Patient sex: M
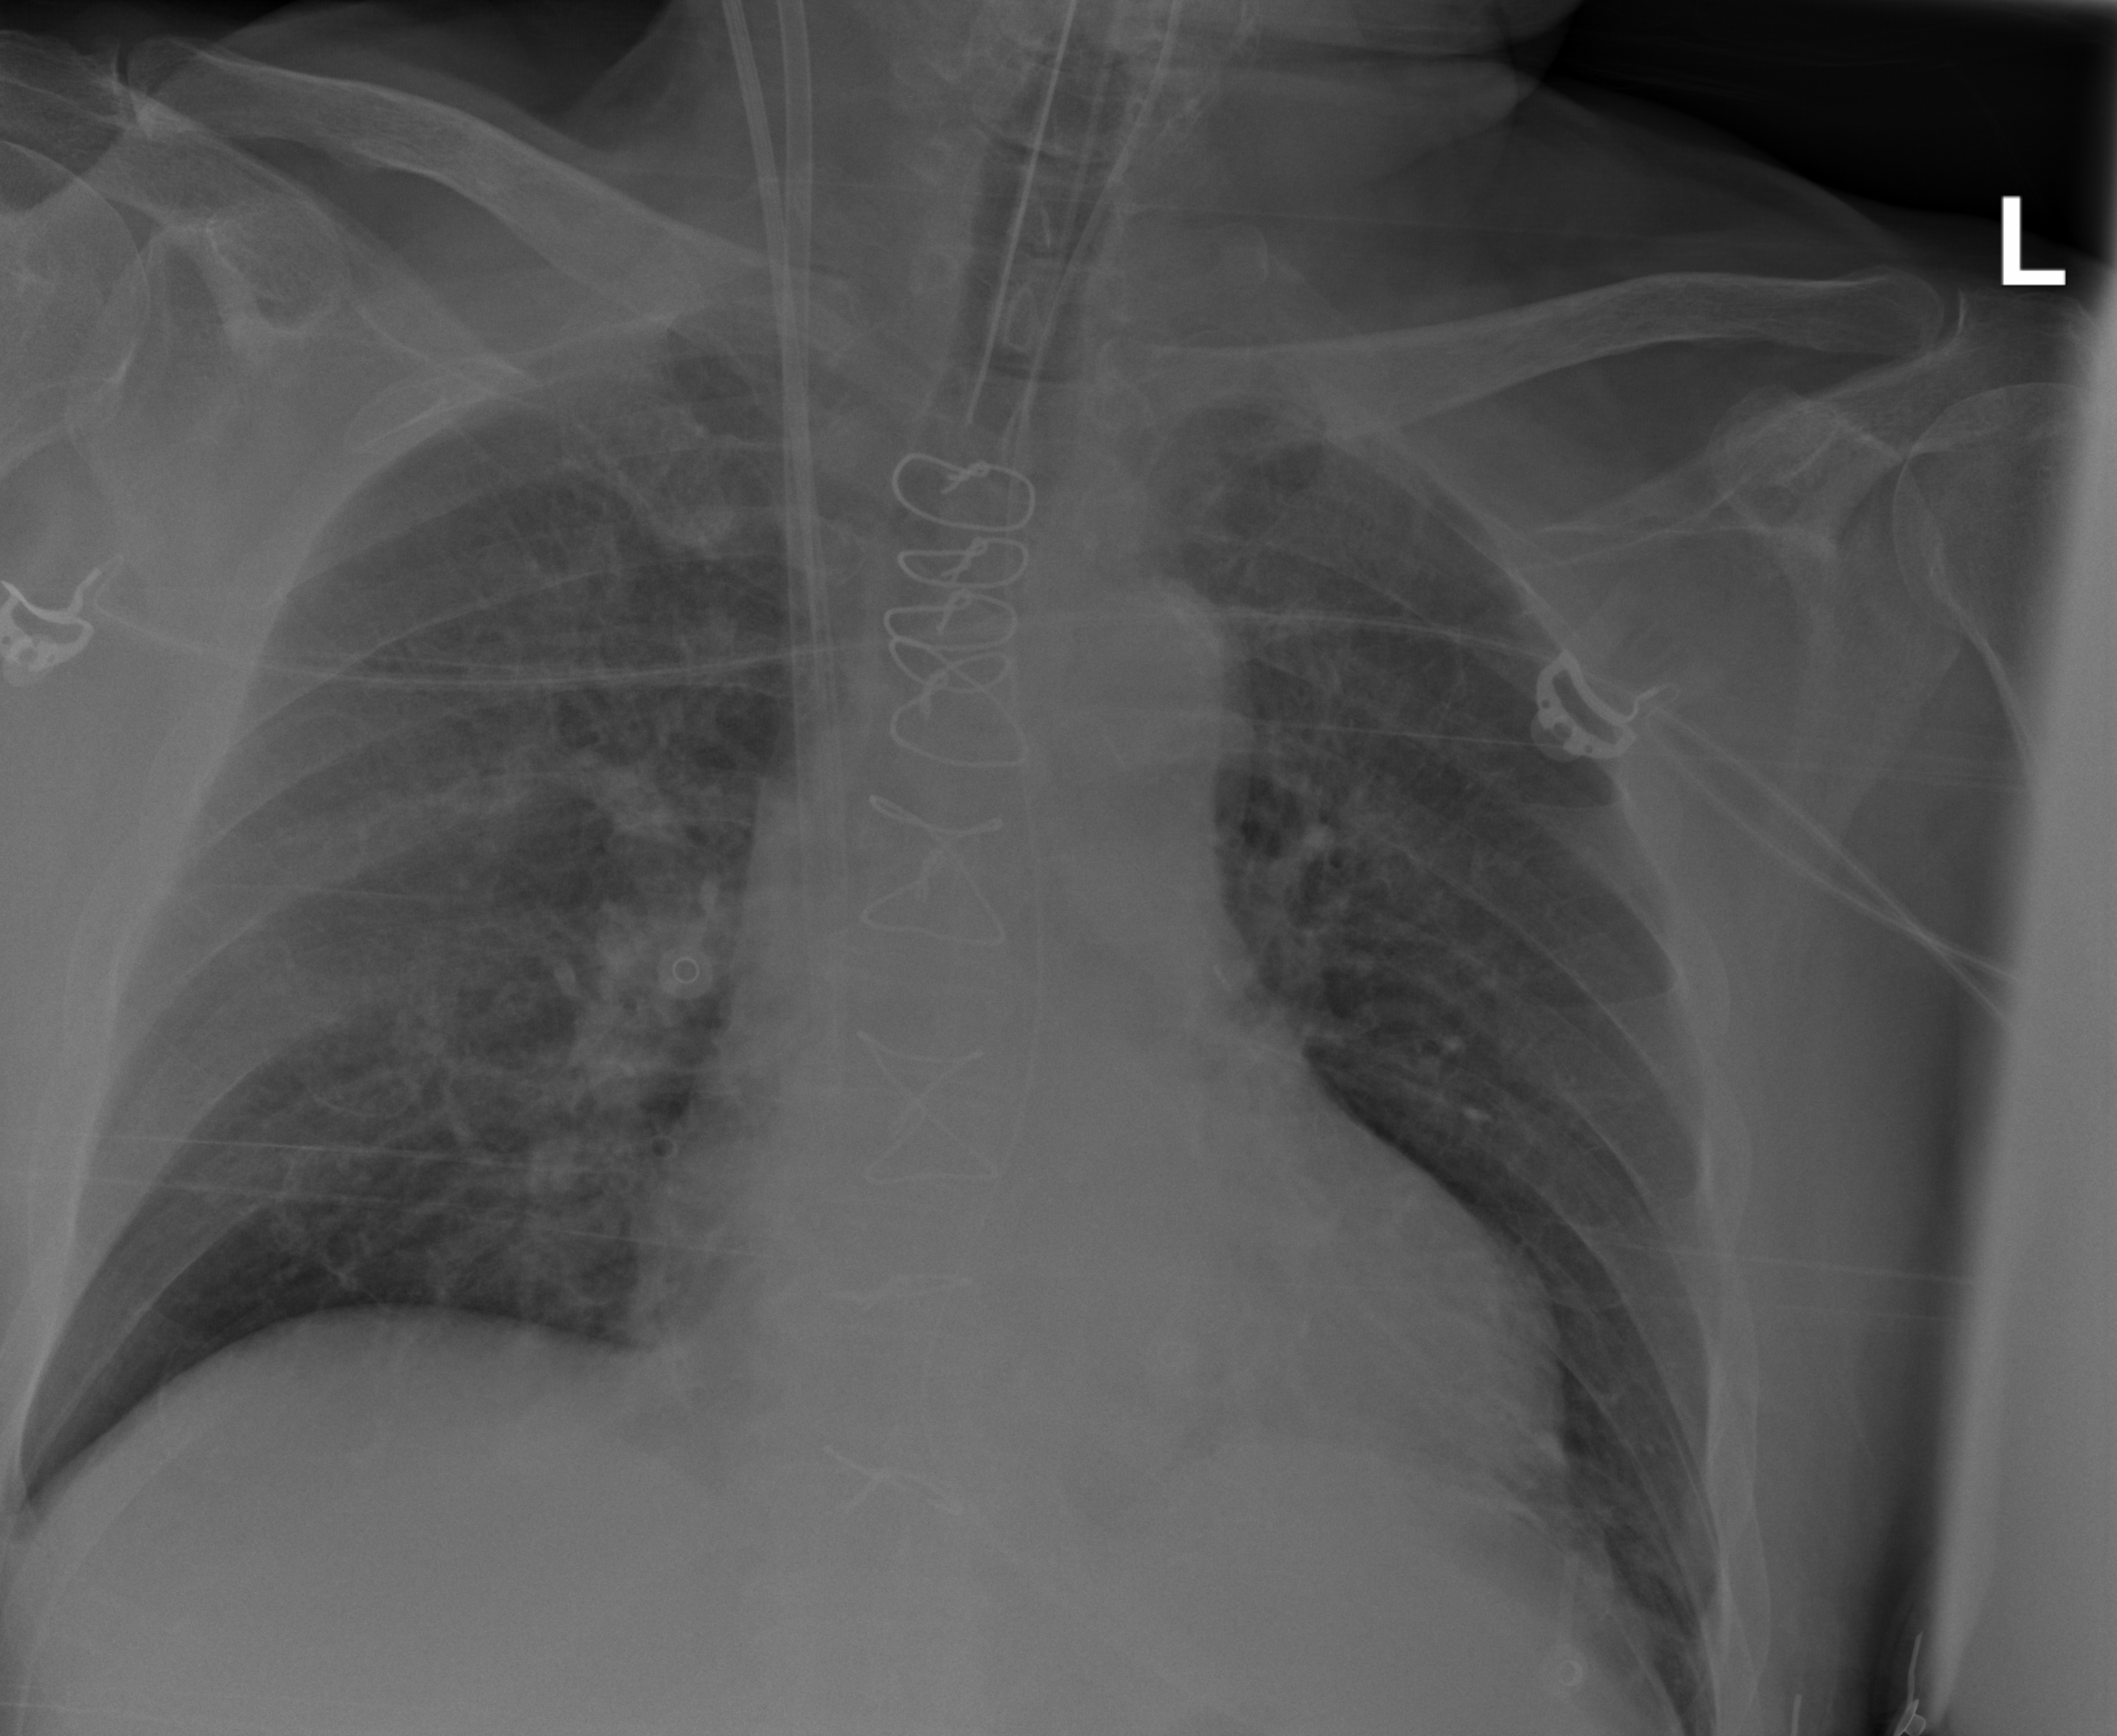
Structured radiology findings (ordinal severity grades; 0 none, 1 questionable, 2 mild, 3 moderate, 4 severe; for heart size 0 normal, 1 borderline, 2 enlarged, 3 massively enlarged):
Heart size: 1
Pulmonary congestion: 1
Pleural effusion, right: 0
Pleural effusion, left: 0
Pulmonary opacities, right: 2
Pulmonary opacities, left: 1
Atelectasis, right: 0
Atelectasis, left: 2